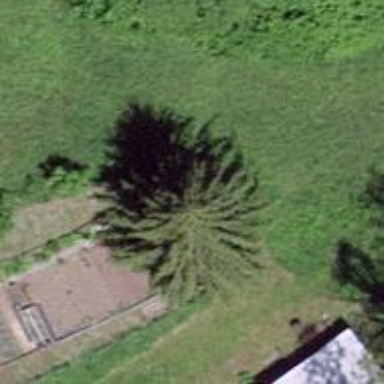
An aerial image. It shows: Urban tree with needleleaved evergreen leaves.